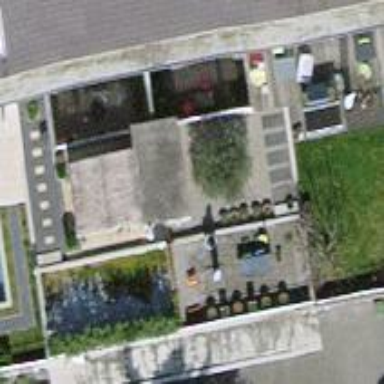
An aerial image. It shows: Garage.